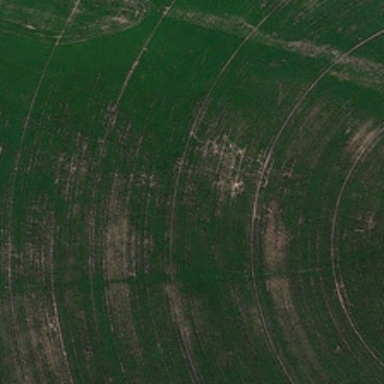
It is a piece of green meadow .